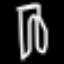
Label: pants